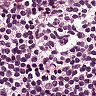
Metastatic tissue present: no